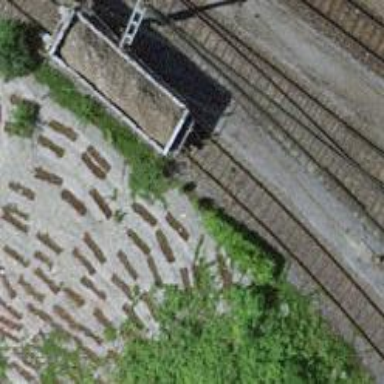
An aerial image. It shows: Rail yard with electrified contact lines for the trains.